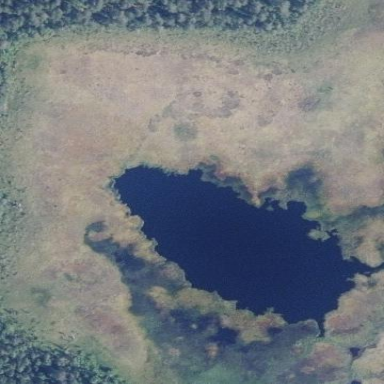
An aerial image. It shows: Pond with natural water.